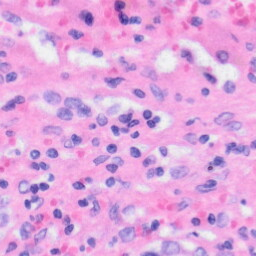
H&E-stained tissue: Liver